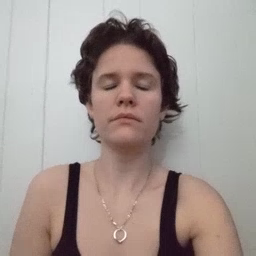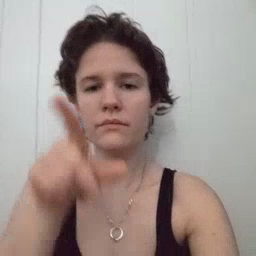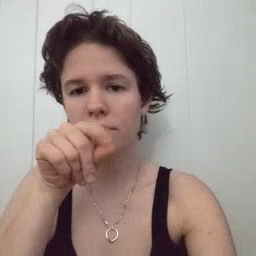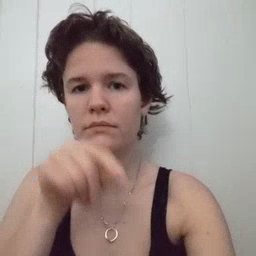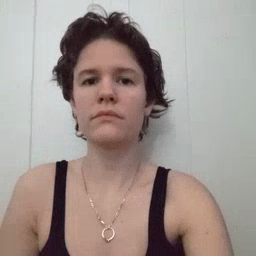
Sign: bird